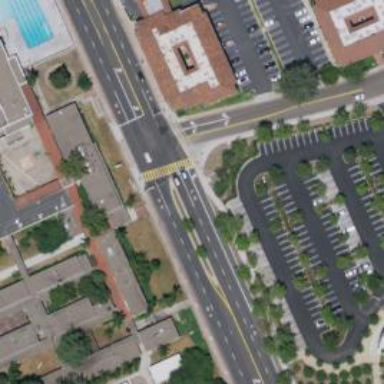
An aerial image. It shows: Secondary road with asphalt surface.